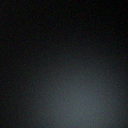
Screen state: off